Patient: sex M, age 57
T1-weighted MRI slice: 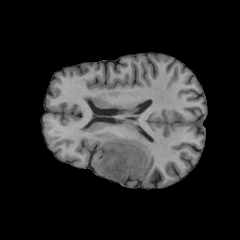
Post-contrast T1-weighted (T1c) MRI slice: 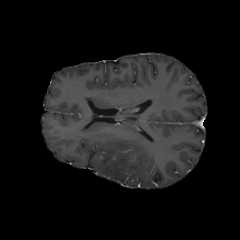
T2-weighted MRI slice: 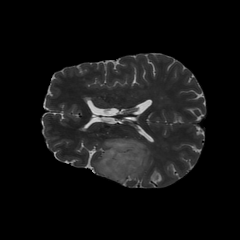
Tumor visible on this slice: yes
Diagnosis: Astrocytoma, IDH-wildtype
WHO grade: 2